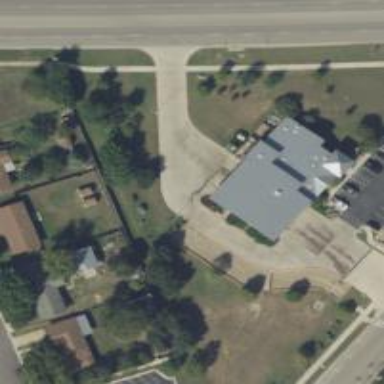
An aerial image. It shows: Fire station building that serves as amenity for the community.